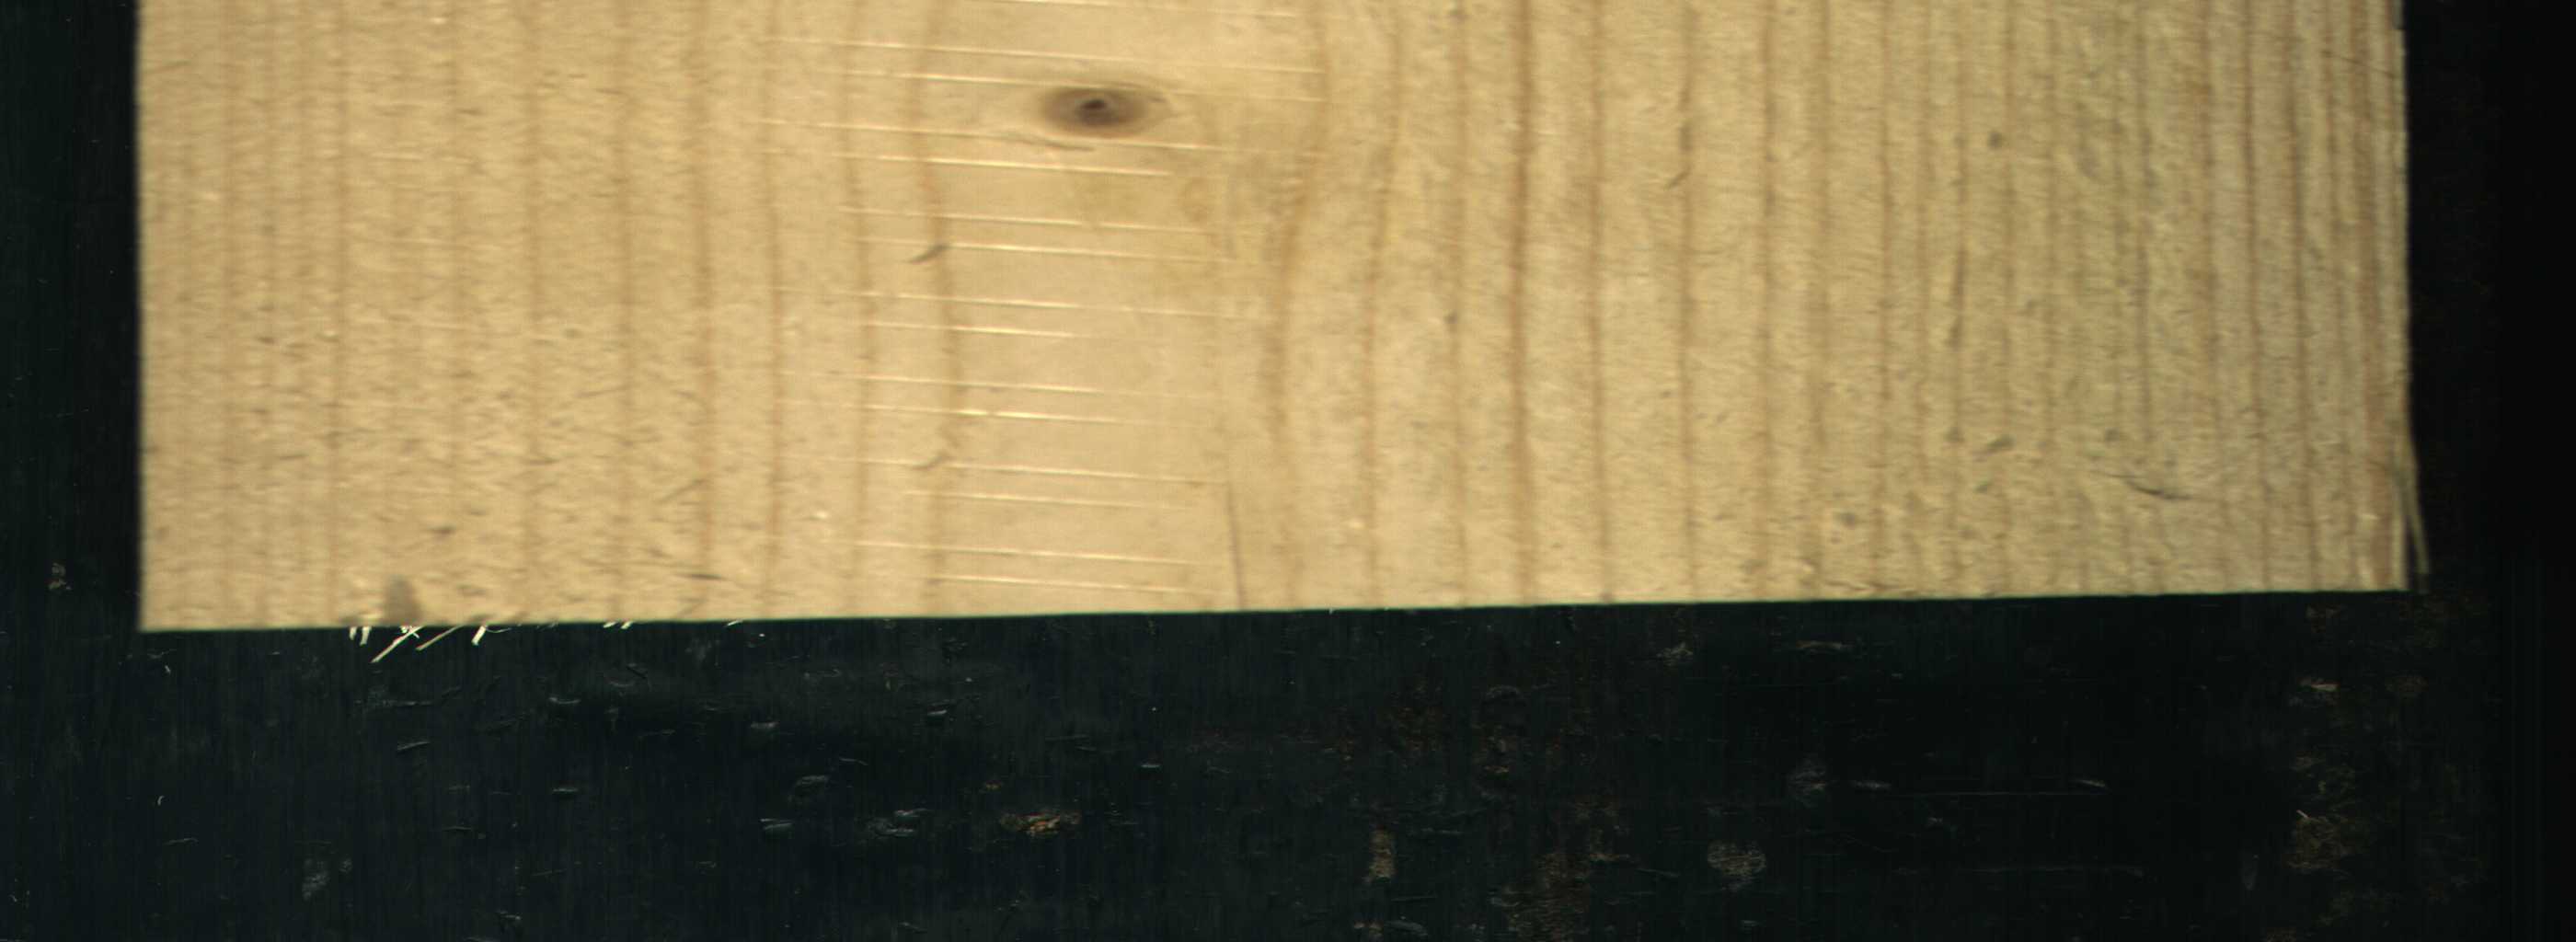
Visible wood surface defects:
Live_Knot